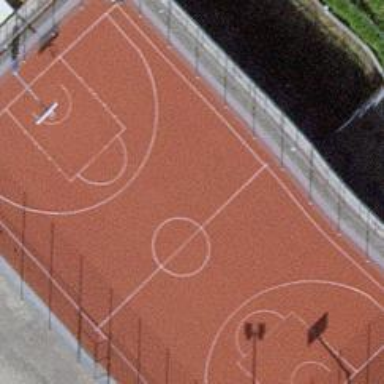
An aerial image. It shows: Basketball court in the leisure land pitch.